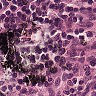
Metastatic tissue present: no